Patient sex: M
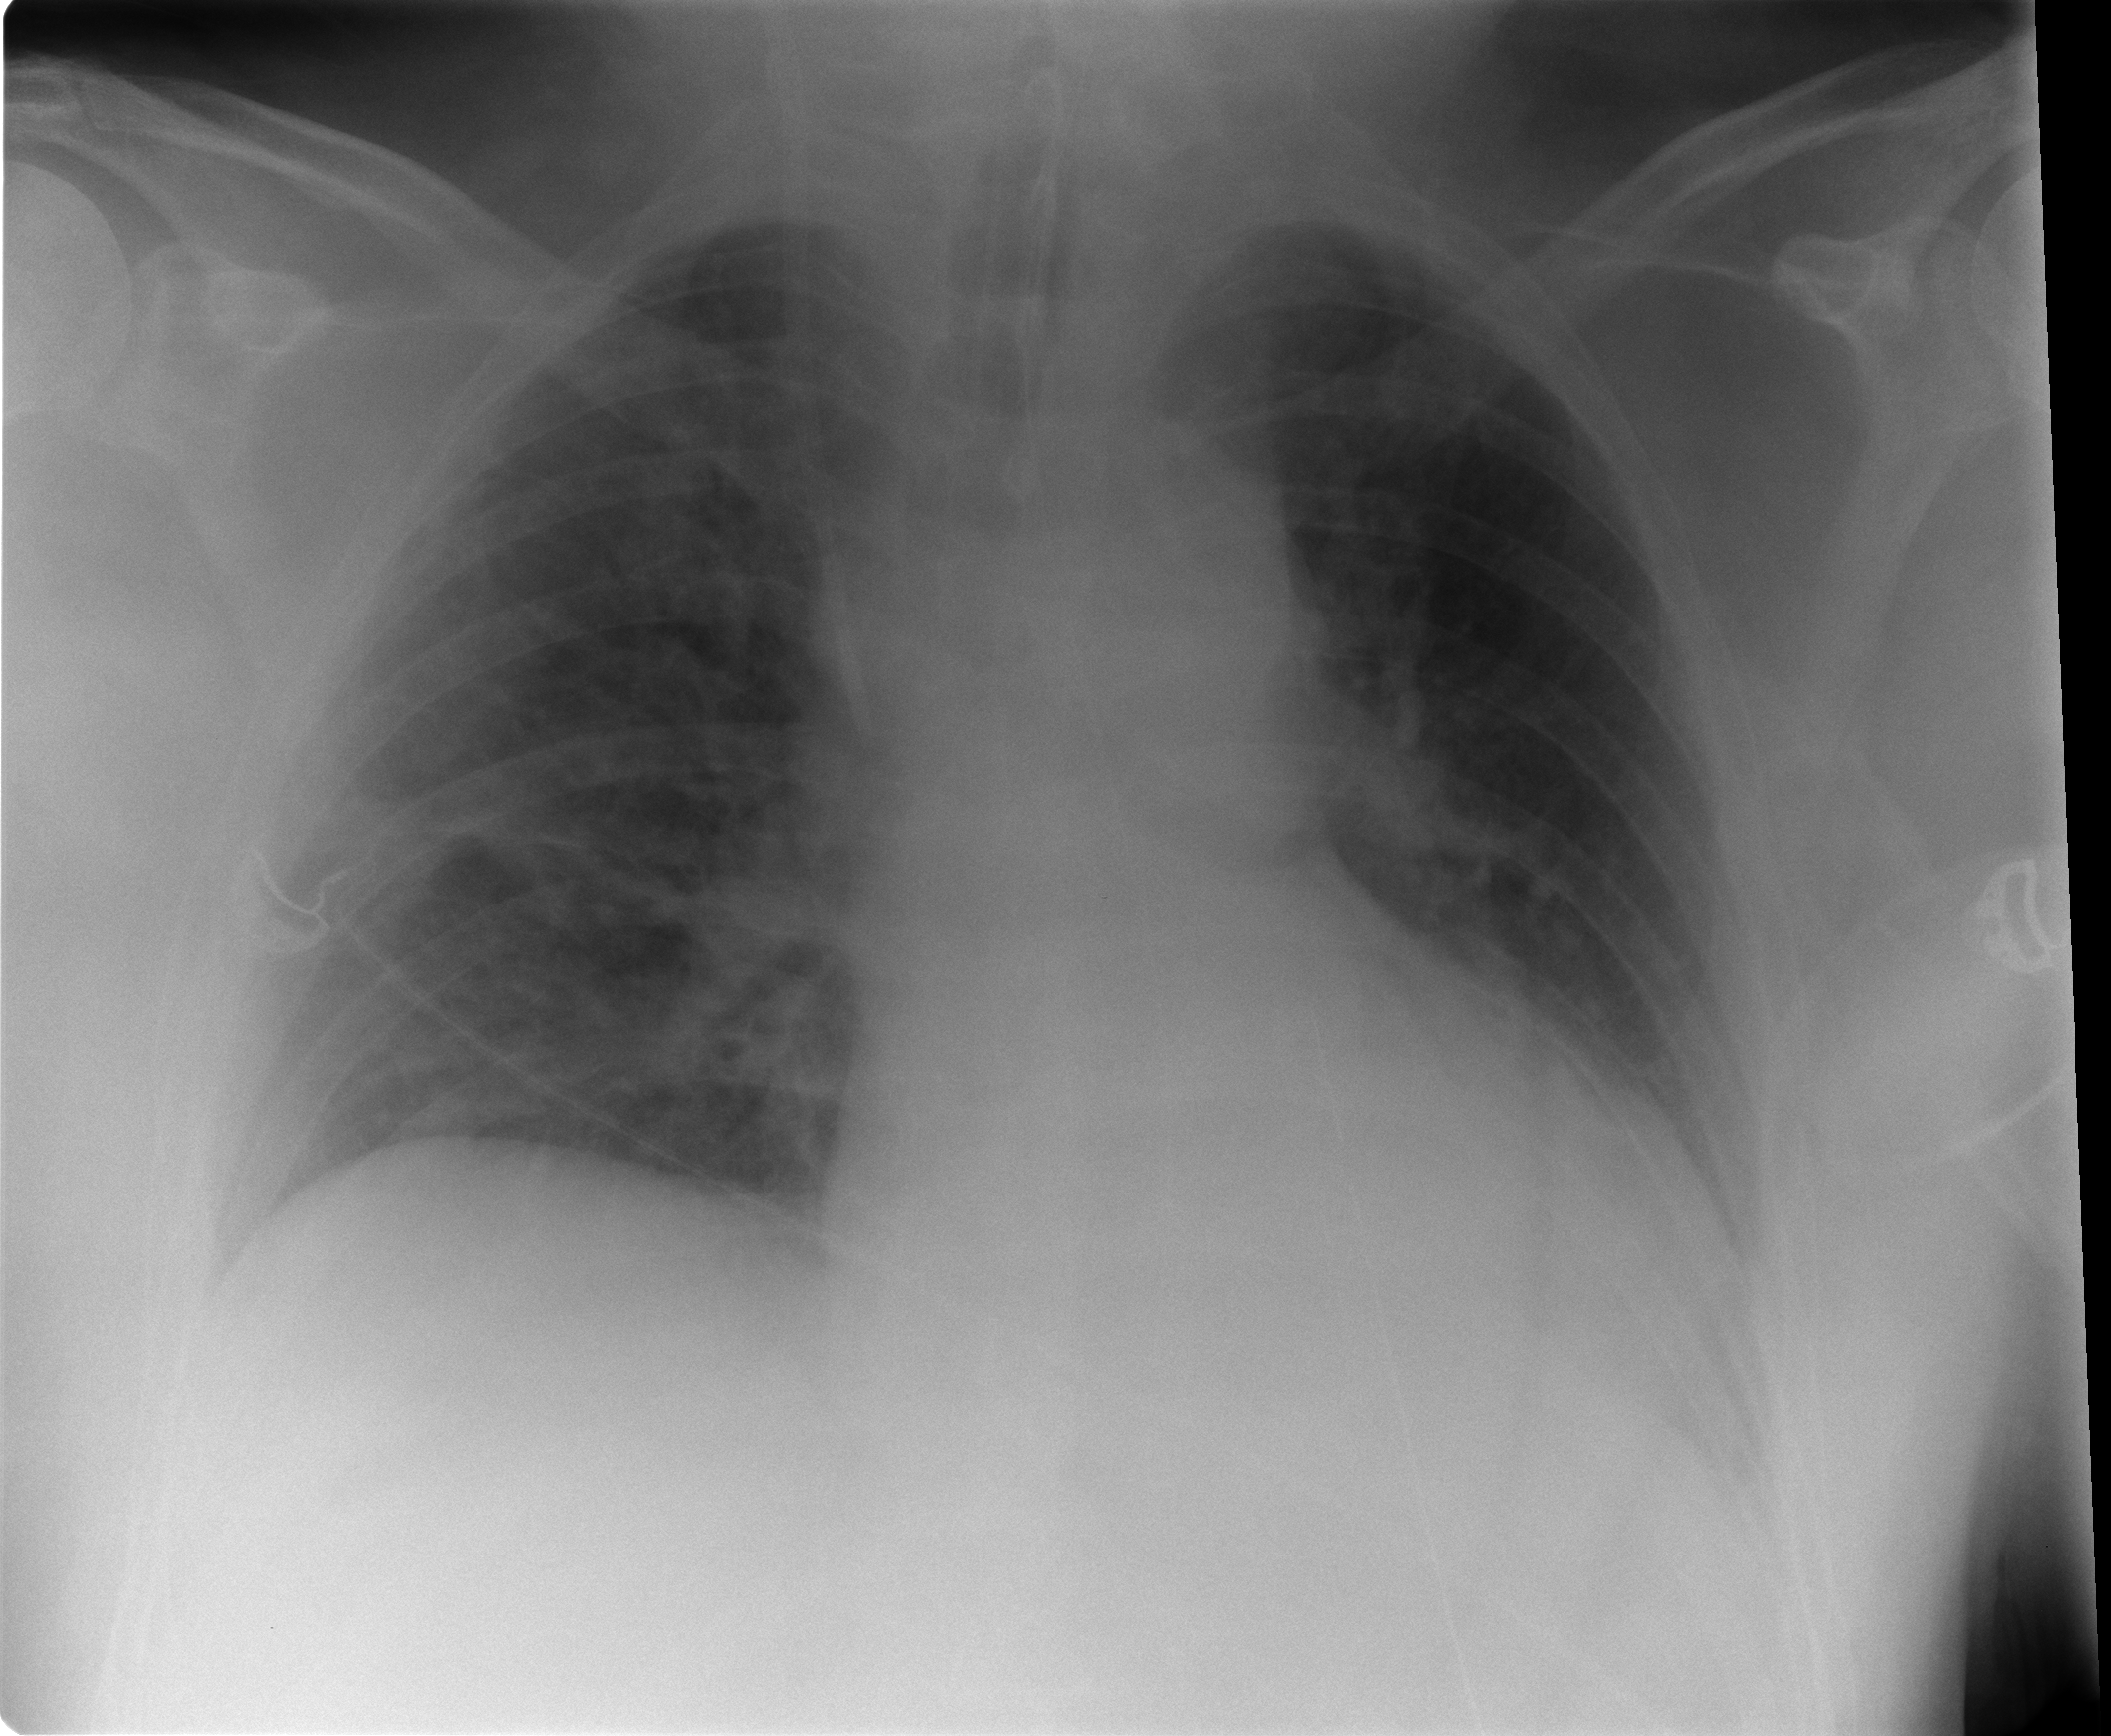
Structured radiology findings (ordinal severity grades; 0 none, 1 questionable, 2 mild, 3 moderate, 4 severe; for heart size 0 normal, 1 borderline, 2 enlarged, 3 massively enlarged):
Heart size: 2
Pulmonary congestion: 2
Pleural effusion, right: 0
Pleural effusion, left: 1
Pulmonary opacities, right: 2
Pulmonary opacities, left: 1
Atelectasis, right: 1
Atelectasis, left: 2